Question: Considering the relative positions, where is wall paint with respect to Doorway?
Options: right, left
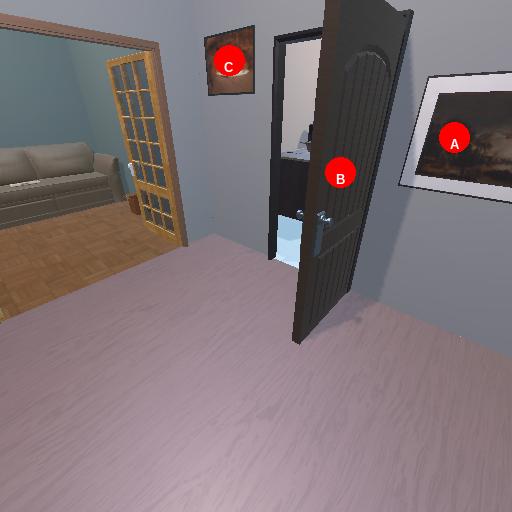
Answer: right